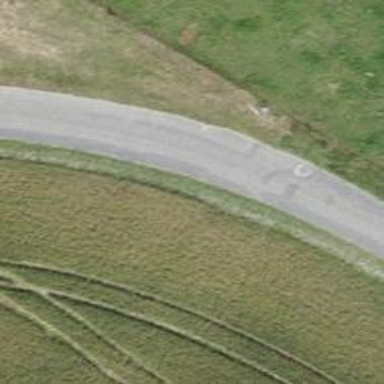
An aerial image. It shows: Unclassified road with asphalt surface.